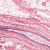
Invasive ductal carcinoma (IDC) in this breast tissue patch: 0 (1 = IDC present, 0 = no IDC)